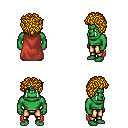
a pixel art fantasy rpg character, male body template, orc, green skin, maroon cape, gold greaves, blonde curly afro hairstyle, four views (front, back, left, right), 2x2 character sprite sheet, small pixel art, hard edges, no anti-aliasing